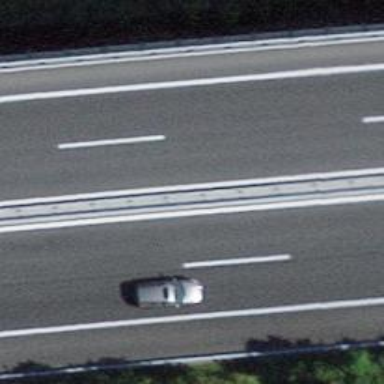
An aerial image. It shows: Bridge over motorway.